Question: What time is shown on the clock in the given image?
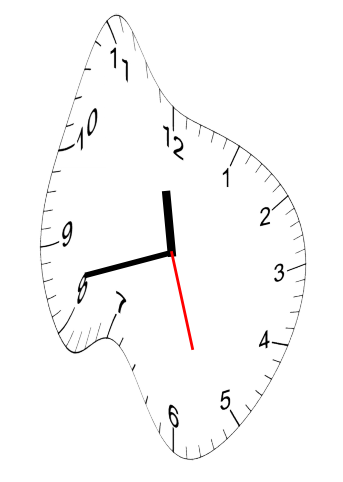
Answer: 11:42:27